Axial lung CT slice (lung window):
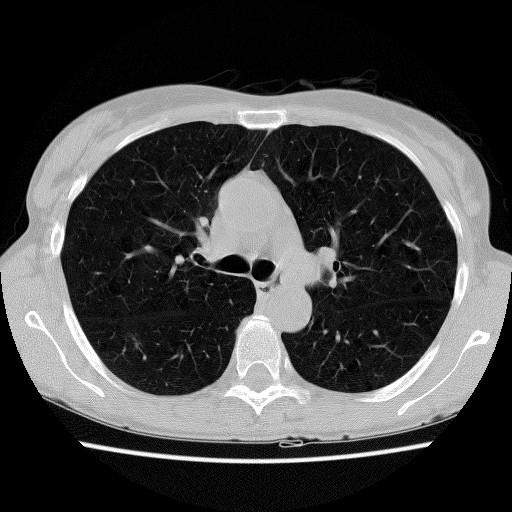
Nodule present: no